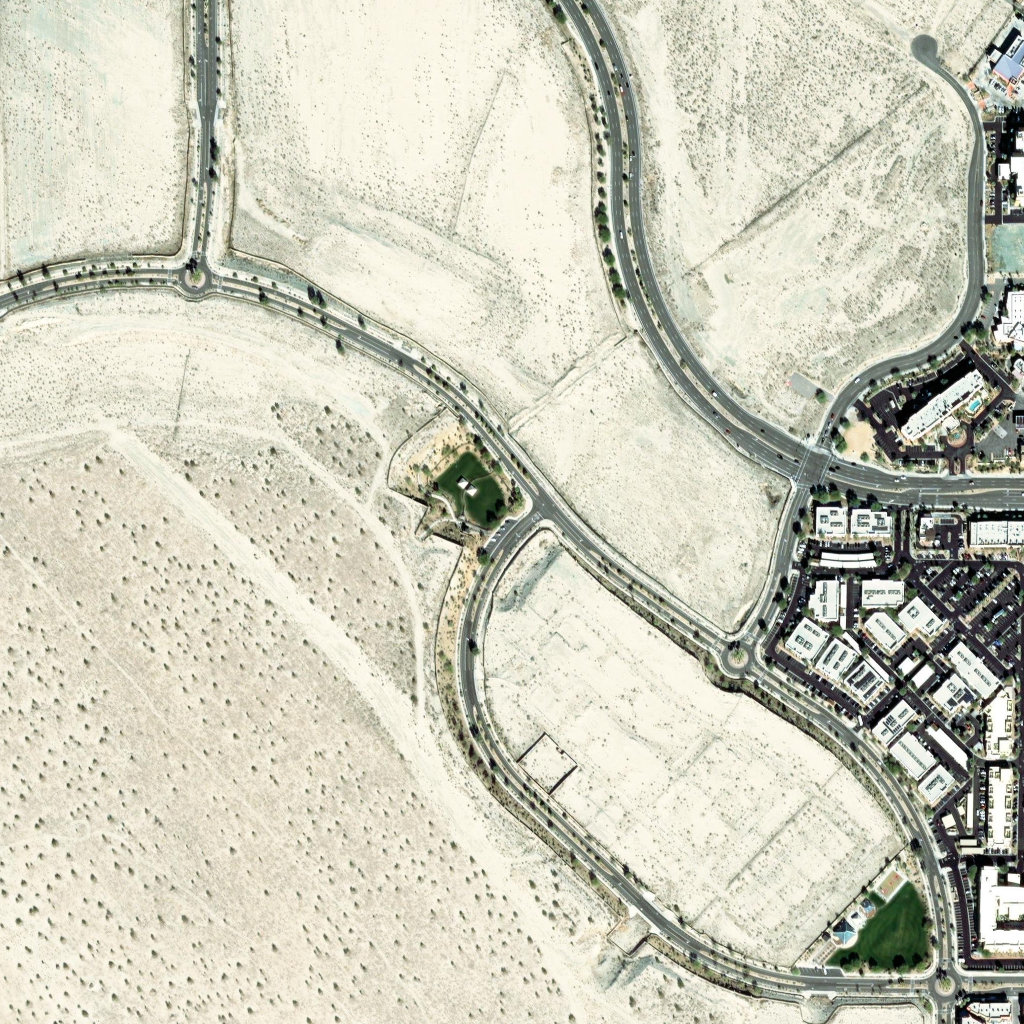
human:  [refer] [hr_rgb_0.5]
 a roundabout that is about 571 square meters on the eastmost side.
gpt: <box>[[91, 94, 93, 97, 0]]</box>

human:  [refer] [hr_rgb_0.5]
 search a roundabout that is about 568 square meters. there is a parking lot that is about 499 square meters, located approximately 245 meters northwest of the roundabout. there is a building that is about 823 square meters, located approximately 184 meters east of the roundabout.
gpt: <box>[[70, 62, 73, 65, 0]]</box>

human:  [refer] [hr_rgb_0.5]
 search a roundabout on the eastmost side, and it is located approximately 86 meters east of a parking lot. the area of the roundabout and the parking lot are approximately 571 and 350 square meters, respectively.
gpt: <box>[[91, 94, 93, 97, 0]]</box>